Question: I'm trying to create a GUI using Java by hand-coding it (without using GUI tools).
I'm trying to create something like the picture below, but it's not coming out as I want it. (It was created by a mockup application called Pencil)

This is the code so far:
'''
import java.awt.*;
import javax.swing.*;
import javax.swing.JTable;
public class GUI extends JFrame {
public void buildGui() {
JFrame frame = new JFrame("Hotel TV Scheduler");
Container contentPane = frame.getContentPane();
contentPane.setLayout(new FlowLayout());
JPanel mainPanel = new JPanel();
mainPanel.setLayout(new BorderLayout());
JPanel listPanel = new JPanel();
listPanel.setLayout(new FlowLayout());
JTable chOneTable = new JTable();
JTable chTwoTable = new JTable();
JTable listTable = new JTable();
JButton rmvChOneButton = new JButton("Remove Channel");
JButton rmvChTwoButton = new JButton("Remove Channel");
listPanel.add(chOneTable);
listPanel.add(chTwoTable);
listPanel.add(listTable);
listPanel.add(rmvChOneButton);
listPanel.add(rmvChTwoButton);
JPanel infoPanel = new JPanel();
infoPanel.setLayout(new GridLayout());
JLabel titleLabel = new JLabel("Title");
JLabel genreLabel = new JLabel("Genre");
JLabel durationLabel = new JLabel("Duration");
JLabel actorLabel = new JLabel("Actor");
JLabel directorLabel = new JLabel("Director");
JLabel rentLabel = new JLabel("Rentable");
JLabel synopsisLabel = new JLabel("Synopsis");
JTextField txtTitle = new JTextField();
JTextField txtGenre = new JTextField();
JTextField txtDuration = new JTextField();
JTextField txtActor = new JTextField();
JTextField txtDirector = new JTextField();
JTextField txtSynopsis = new JTextField();
JCheckBox rentCB = new JCheckBox();
infoPanel.add(titleLabel);
infoPanel.add(txtTitle);
infoPanel.add(genreLabel);
infoPanel.add(txtGenre);
infoPanel.add(durationLabel);
infoPanel.add(txtDuration);
infoPanel.add(actorLabel);
infoPanel.add(txtActor);
infoPanel.add(directorLabel);
infoPanel.add(txtDirector);
infoPanel.add(rentLabel);
infoPanel.add(rentCB);
infoPanel.add(synopsisLabel);
infoPanel.add(txtSynopsis);
contentPane.add(listPanel);
contentPane.add(infoPanel);
frame.setVisible(true);
}
}
'''
Any idea of what Layouts I could used to create the GUI setup or how to achieve it by coding it?
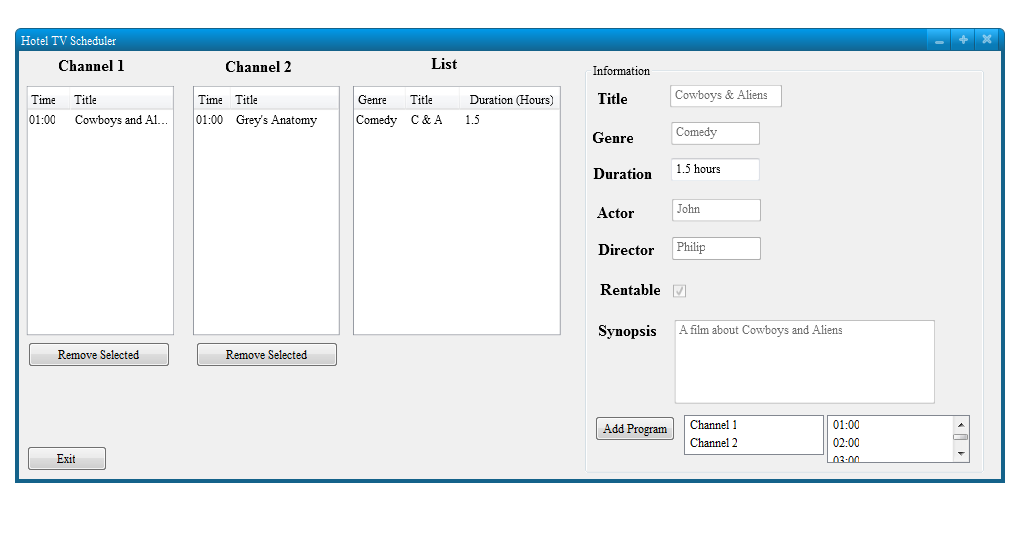
Answer: Check <URL>. That will help you with layout selection.
Also, think about using panels within panels. Each with the layout needed in order to achieve the look you need. Without a GUI building tool you will need to compile/run/compile/run... to see how things are laying out.